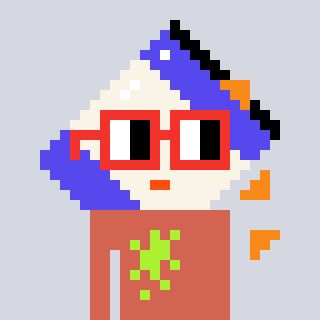
a pixel art character with square red glasses, a chips-shaped head and a peachy-colored body on a cool background